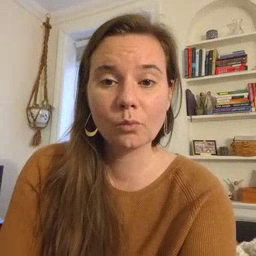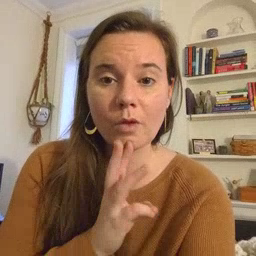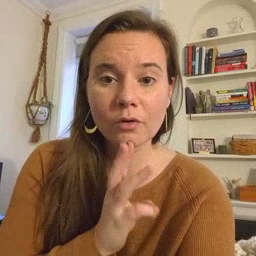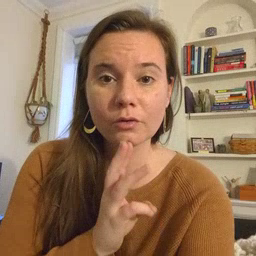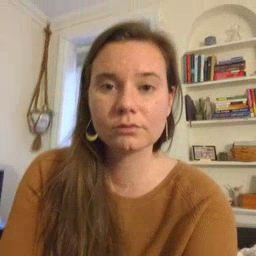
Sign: water